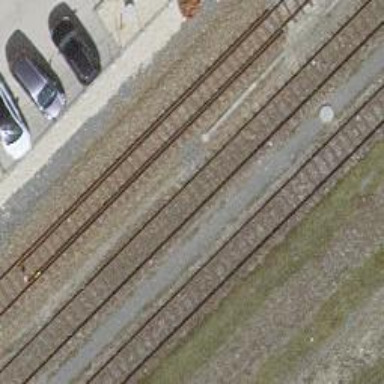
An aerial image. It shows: Narrow-gauge railway with electrified tracks using contact line. Located in service yard with one track.